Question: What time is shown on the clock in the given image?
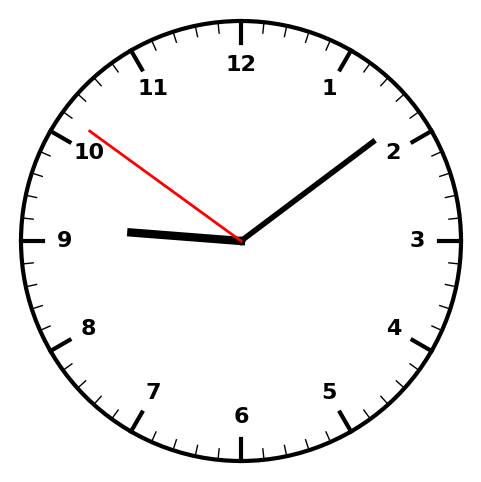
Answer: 09:08:51